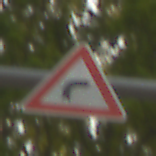
Verkehrszeichen: KurveRechts
Umgebung: Outdoor, RoadRail
Tageszeit: SunriseSunset
Wetter: Clear
Licht: Natural
Jahreszeit: NotSpecified
Kontrast: LowContrast